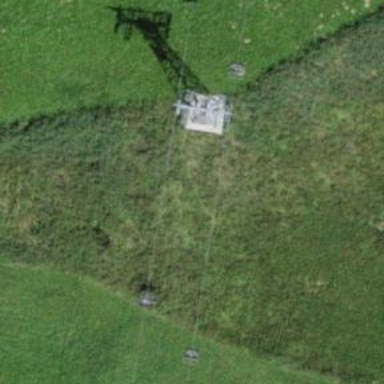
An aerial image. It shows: Pylon for aerialway.